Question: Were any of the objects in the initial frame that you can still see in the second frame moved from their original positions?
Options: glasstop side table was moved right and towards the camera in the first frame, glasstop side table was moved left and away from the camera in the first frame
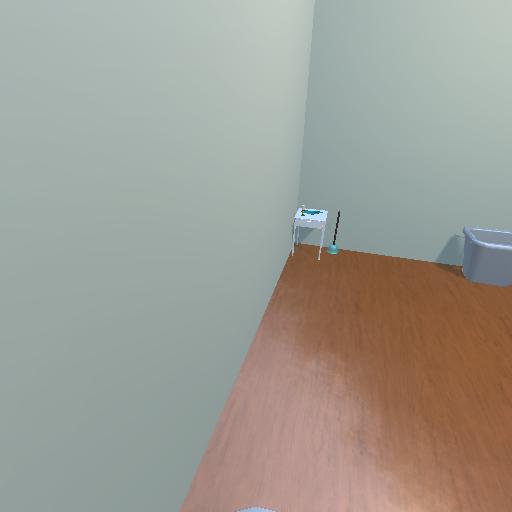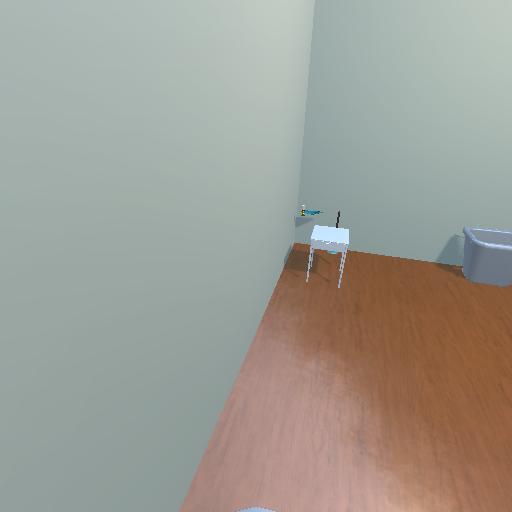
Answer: glasstop side table was moved right and towards the camera in the first frame